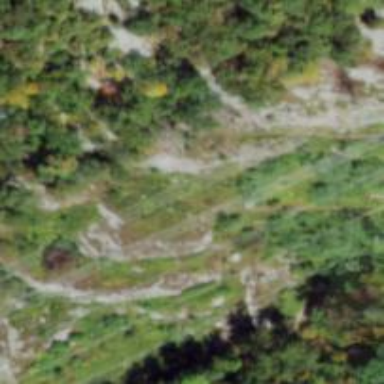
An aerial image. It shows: Cliff in nature.